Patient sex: M
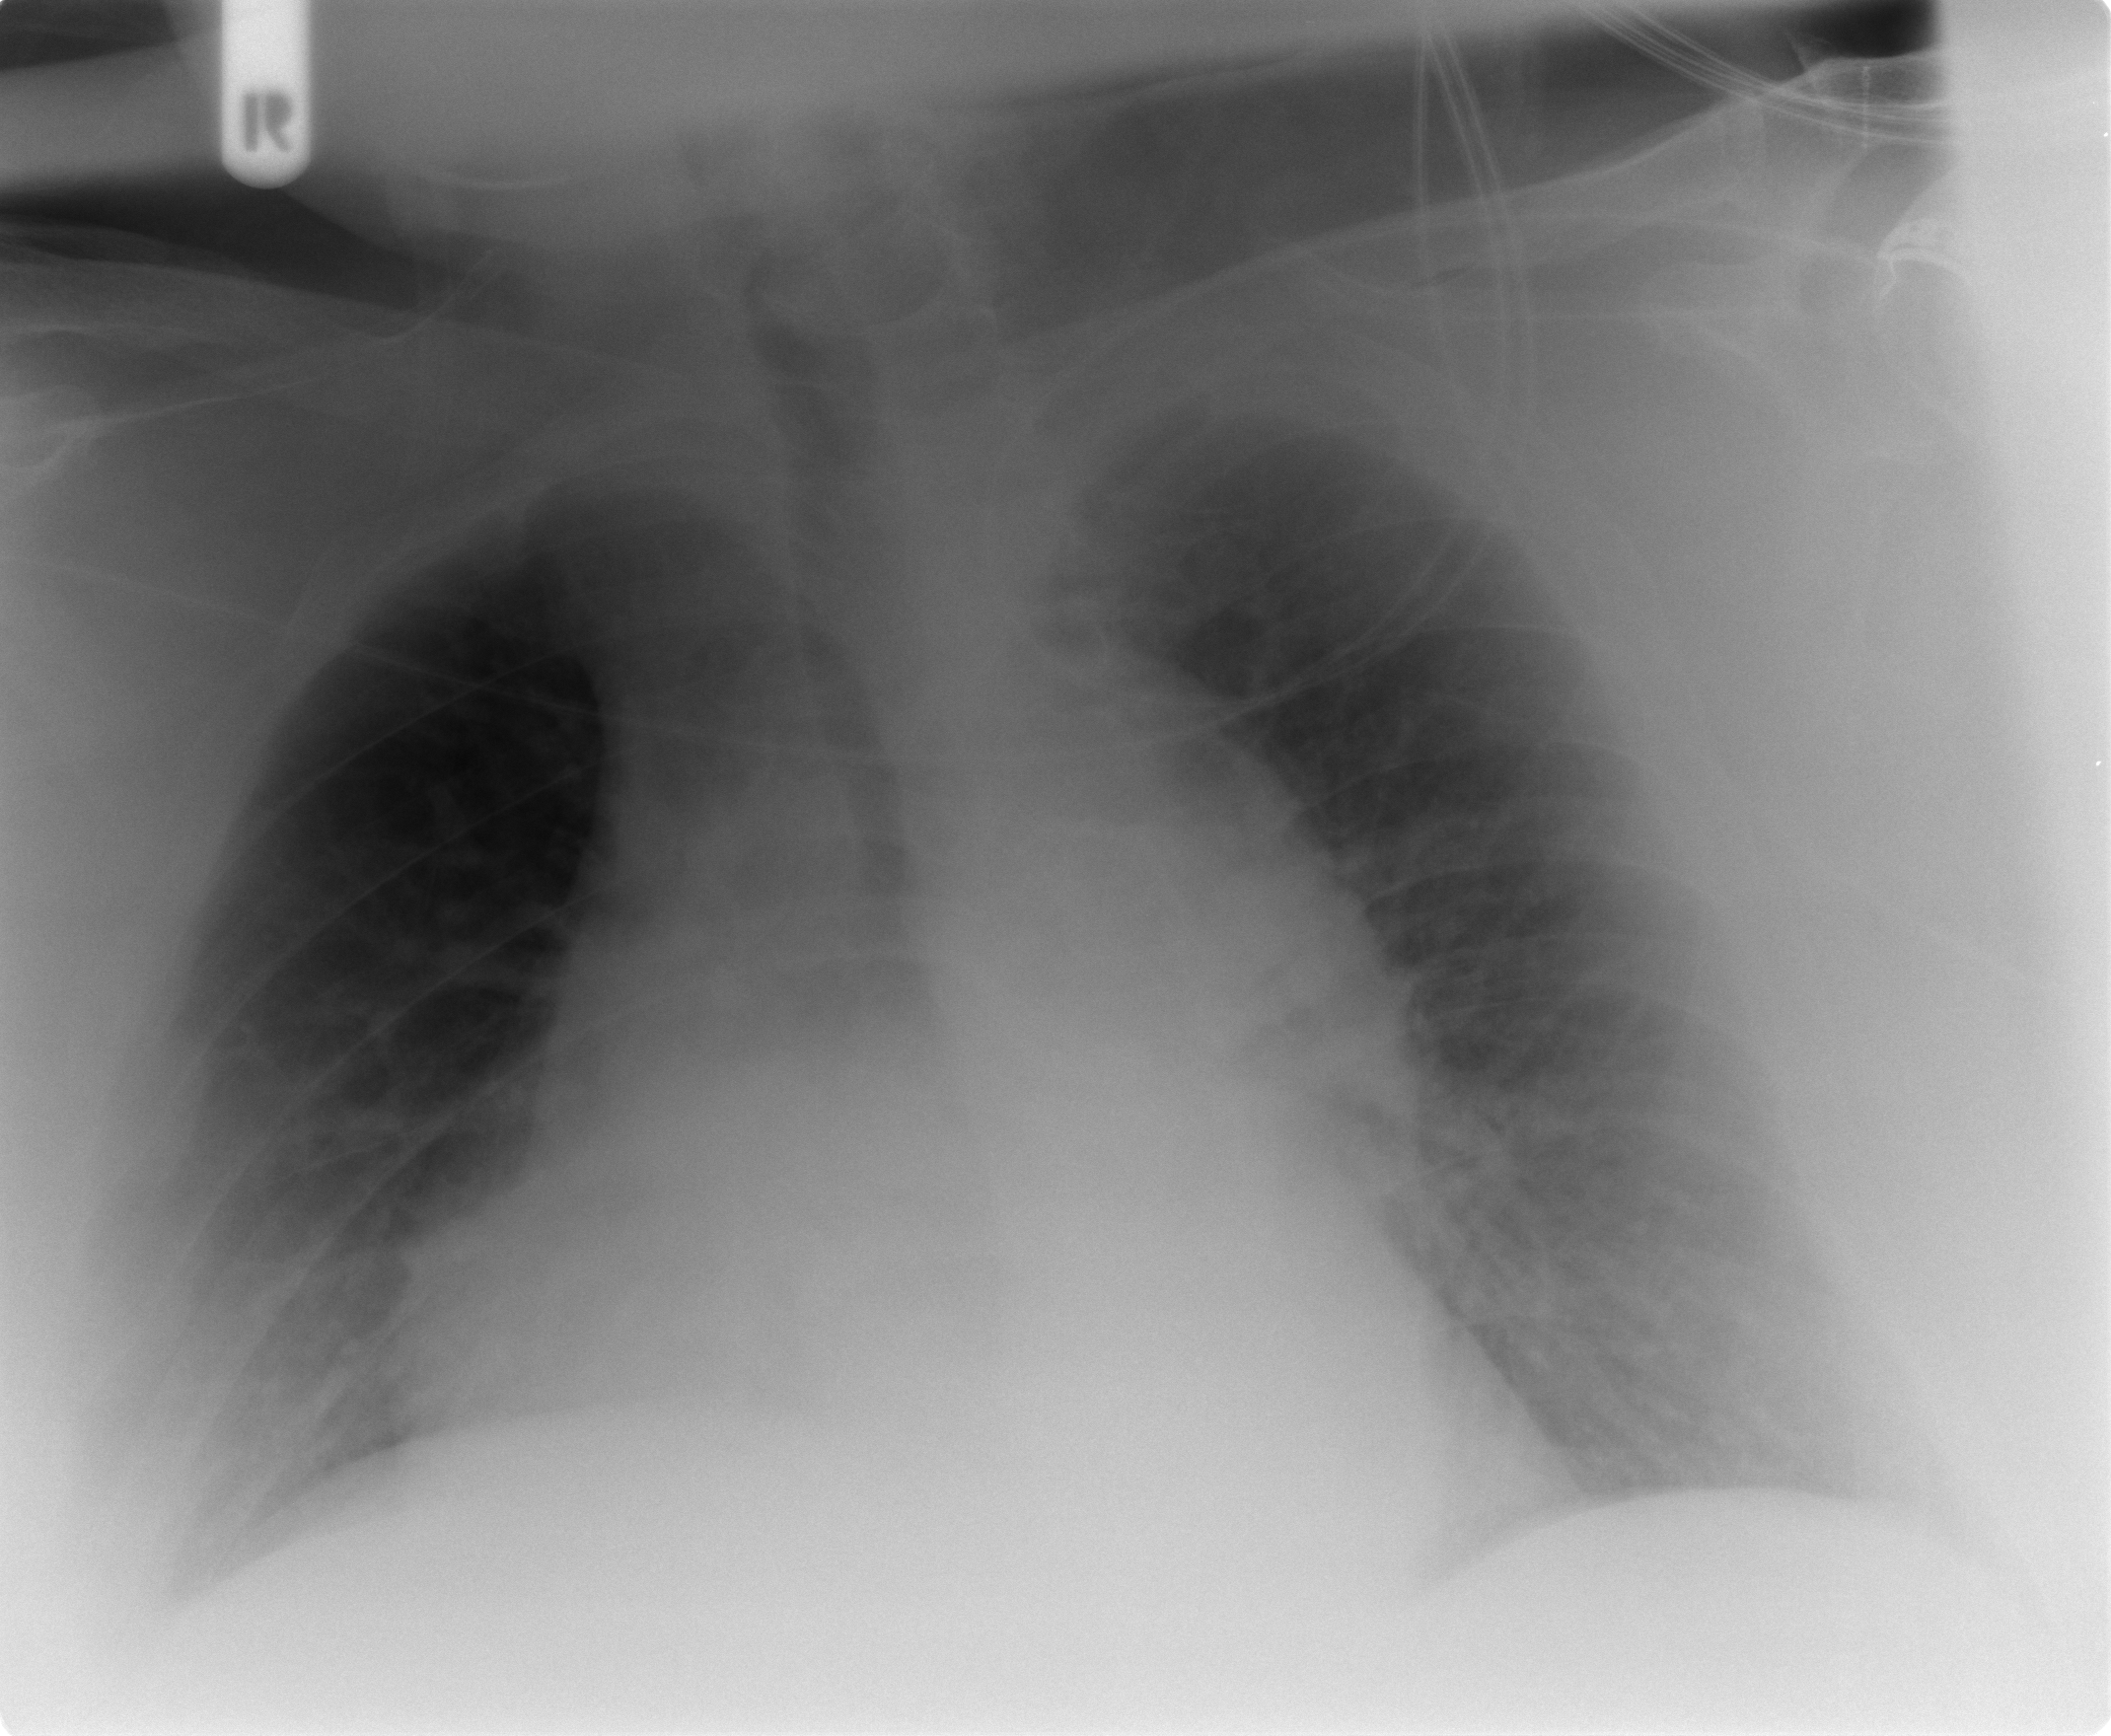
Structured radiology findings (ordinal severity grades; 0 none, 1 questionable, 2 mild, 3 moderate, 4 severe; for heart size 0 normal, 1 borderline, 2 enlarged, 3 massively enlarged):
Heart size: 1
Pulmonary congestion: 2
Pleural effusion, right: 1
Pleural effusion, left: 0
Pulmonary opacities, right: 2
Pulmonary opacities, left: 2
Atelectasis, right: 2
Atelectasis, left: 2